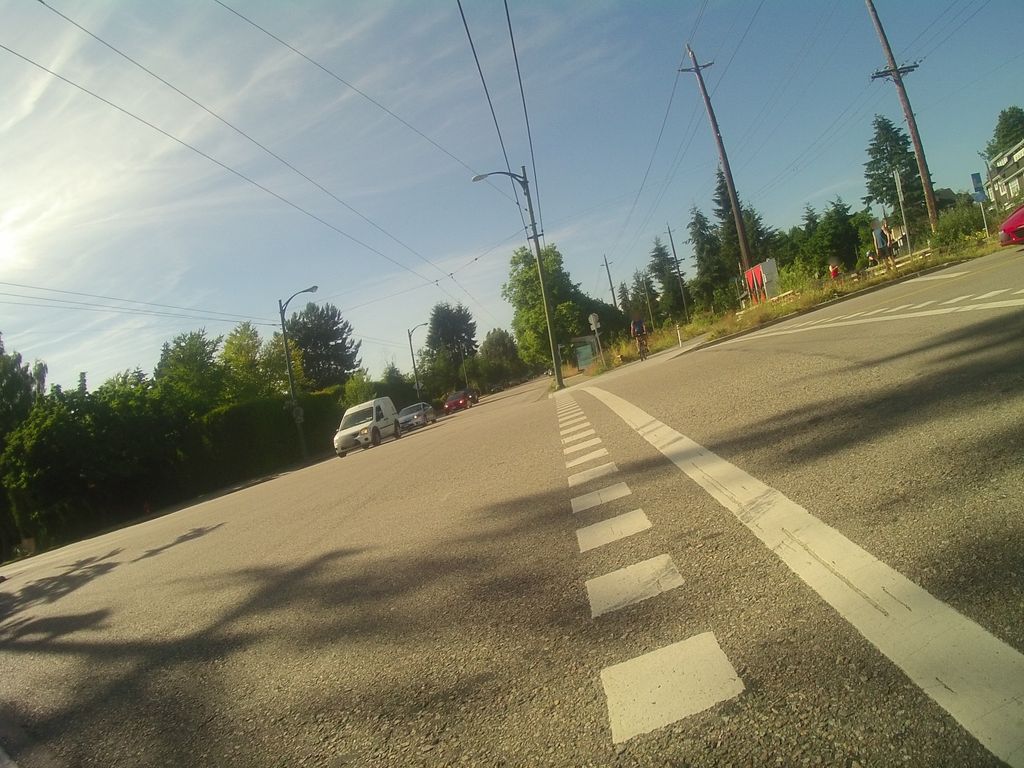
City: vancouver